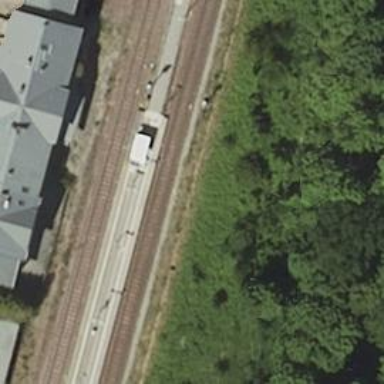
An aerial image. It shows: Railway stop with public transport stop position.